Question: I have following code,
'''
<!DOCTYPE html PUBLIC "-//W3C//DTD XHTML 1.0 Transitional//EN" "http://www.w3.org/TR/xhtml1/DTD/xhtml1-transitional.dtd">
<html xmlns="http://www.w3.org/1999/xhtml">
<head>
<title></title>
<link href="../../../Styles/prettify.css" rel="stylesheet" type="text/css" />
<script src="../../../Scripts/prettify.js" type="text/javascript"></script>
</head>
<body>
<p>And from code behind write following :</p>
<pre class="prettyprint">
protected void Page_Load(object sender, EventArgs e)
{
lblLoading.Text = "Loading News...";
}
</pre>
</body>
</html>
'''
I am not able to see code syntax at the result. What have I missed?
The result is like this:

An online demo is here: <URL>
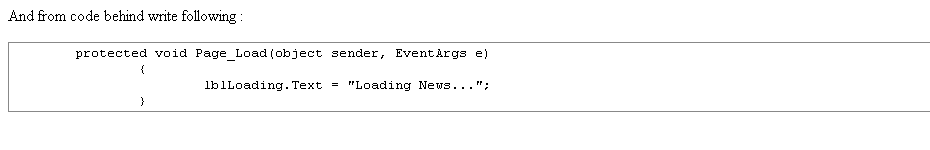
Answer: Change
'''
<body>
'''
to
'''
<body onload="prettyPrint()">
'''
<URL> says:
>
1. Download a distribution
2. Include the script and stylesheets in your document (you will need to make sure the css and js file are on your server, and adjust the paths in the script and link tag) <link href="prettify.css" type="text/css" rel="stylesheet" /> <script type="text/javascript" src="prettify.js"></script>
3. Add onload="prettyPrint()" to your document's body tag.
4. Modify the stylesheet to get the coloring you prefer